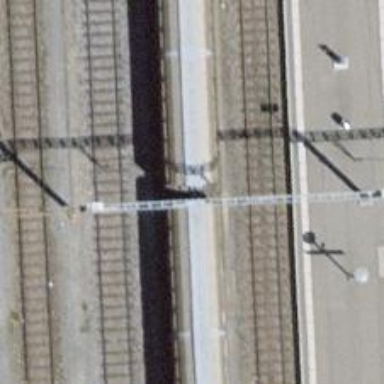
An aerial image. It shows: Railway track with electrified contact lines. This is siding track.